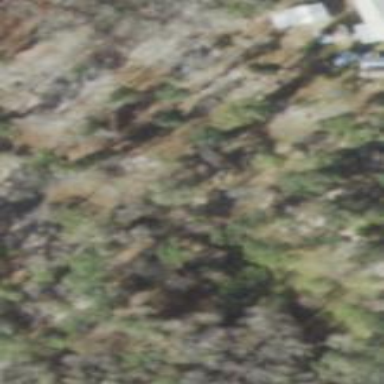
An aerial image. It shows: Mixed woodland area with various types of leaves.